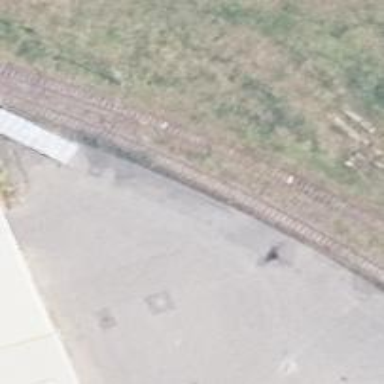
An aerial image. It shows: Unused railway yard.